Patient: sex M, age 71
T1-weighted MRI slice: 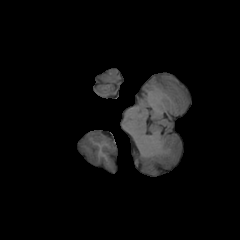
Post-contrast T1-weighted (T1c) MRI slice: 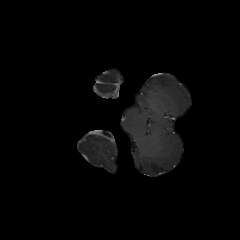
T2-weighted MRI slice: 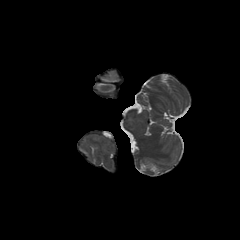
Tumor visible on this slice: no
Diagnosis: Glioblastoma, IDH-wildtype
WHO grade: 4